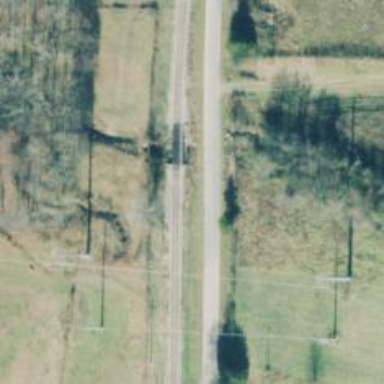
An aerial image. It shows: Railway bridge.